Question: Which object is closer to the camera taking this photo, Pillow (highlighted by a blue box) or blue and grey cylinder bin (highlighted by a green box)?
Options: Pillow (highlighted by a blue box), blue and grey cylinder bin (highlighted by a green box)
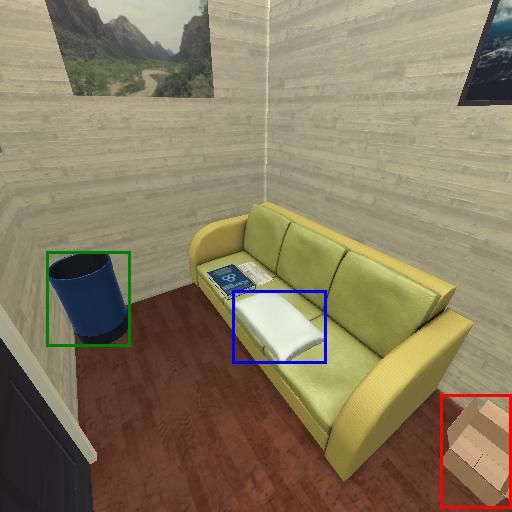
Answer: Pillow (highlighted by a blue box)